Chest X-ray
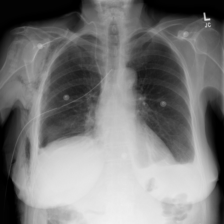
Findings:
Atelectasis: negative
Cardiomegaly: negative
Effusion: negative
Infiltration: negative
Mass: negative
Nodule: negative
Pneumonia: negative
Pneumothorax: negative
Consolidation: negative
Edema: negative
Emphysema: negative
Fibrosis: negative
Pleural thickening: negative
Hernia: negative